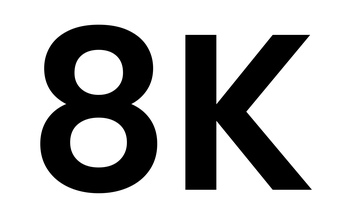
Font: Poppins-SemiBold